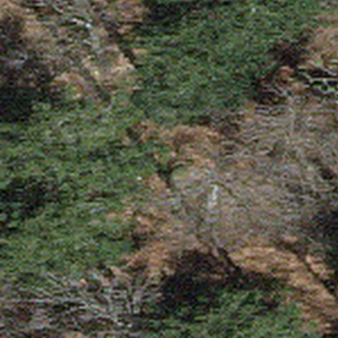
Label: other